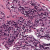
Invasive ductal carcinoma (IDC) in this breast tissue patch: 1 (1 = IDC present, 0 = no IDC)